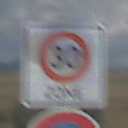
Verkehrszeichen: BeginnZone30
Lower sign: AbsolutesHalteverbot
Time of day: Midday
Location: Outdoor (Nature)
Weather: PartlyCloudy
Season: NotSpecified
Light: Natural